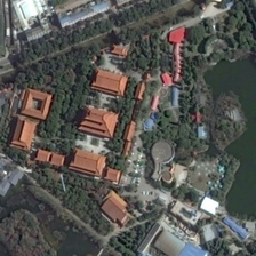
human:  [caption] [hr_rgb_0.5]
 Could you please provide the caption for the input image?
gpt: There is a resort in the woods, with the orange roof of the house next to a lake.

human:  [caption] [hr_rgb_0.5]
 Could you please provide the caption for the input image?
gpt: in the forest there is a resort with orange roof houses next to which is a lake.

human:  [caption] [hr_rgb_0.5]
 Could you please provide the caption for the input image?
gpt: several chinese buildings with orange roofs stands in this beautiful resort where a pond sits .

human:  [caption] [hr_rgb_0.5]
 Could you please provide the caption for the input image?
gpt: There is a resort with an orange stall next to the forest.

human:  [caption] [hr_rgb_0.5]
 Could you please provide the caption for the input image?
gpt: There is a resort near the lake.